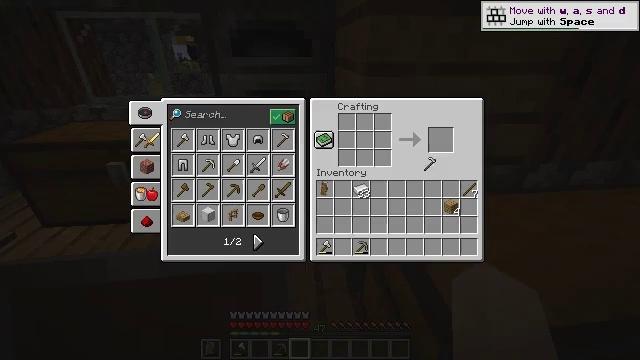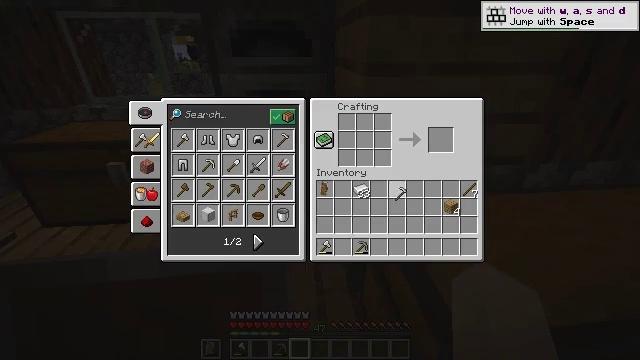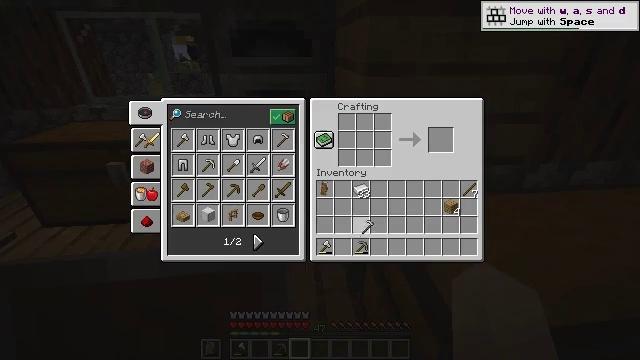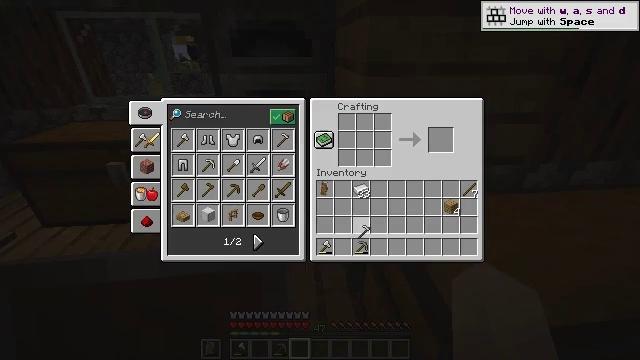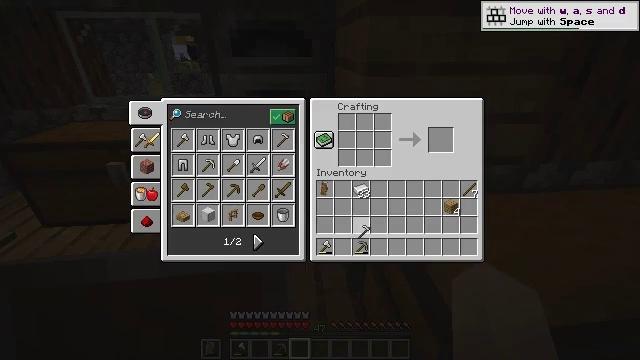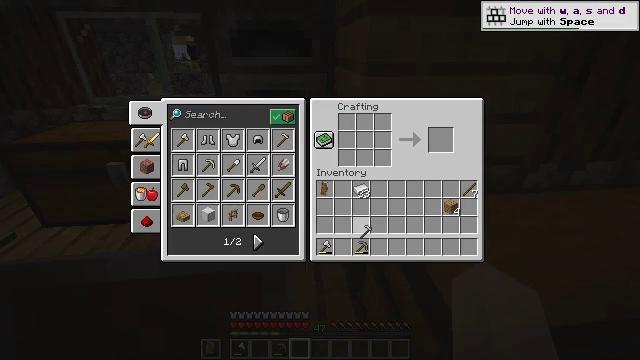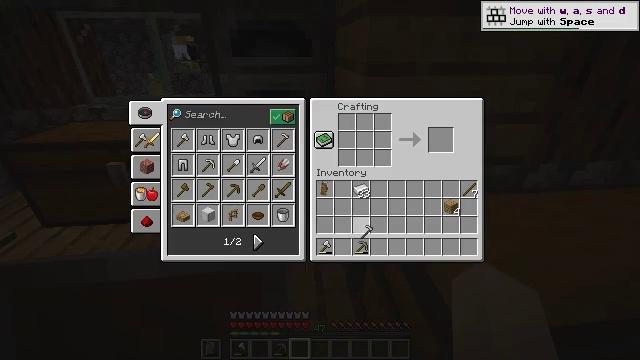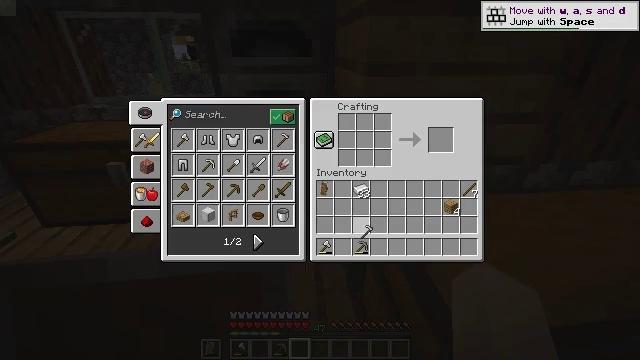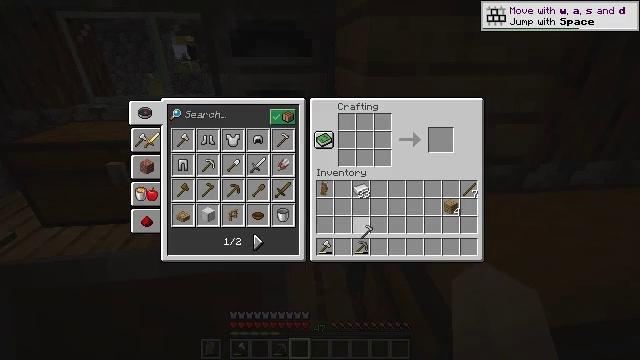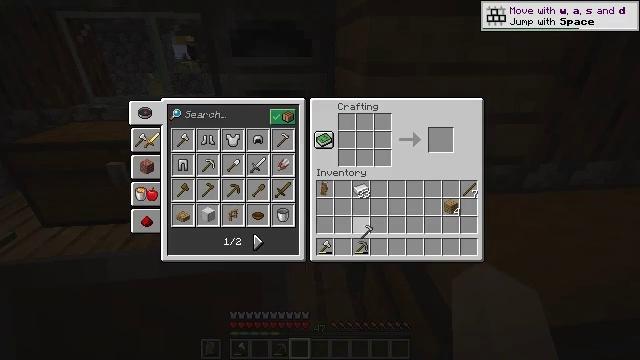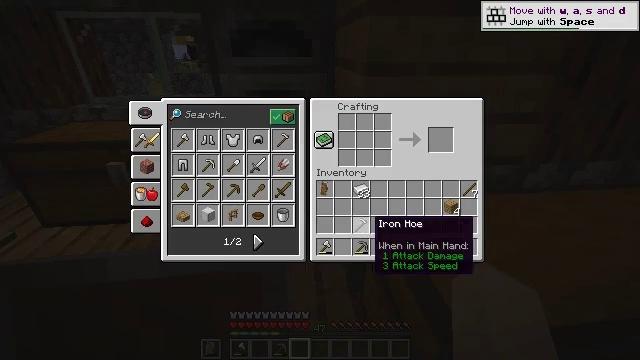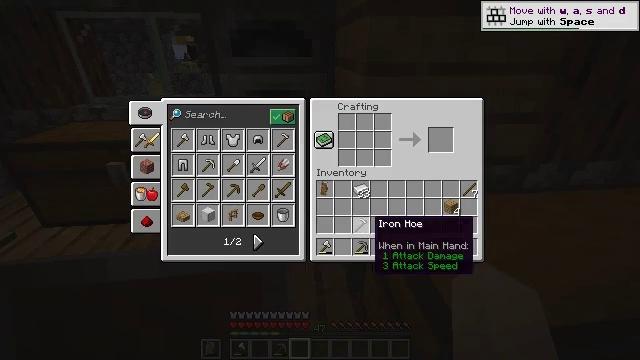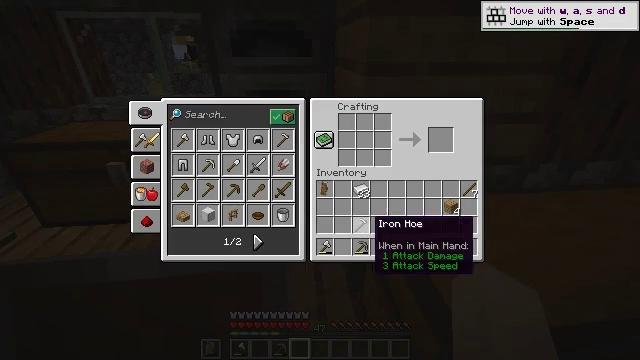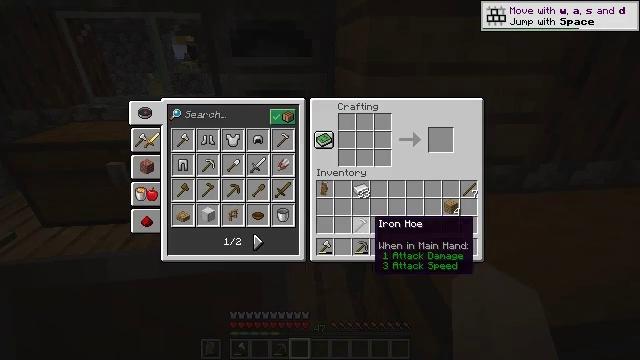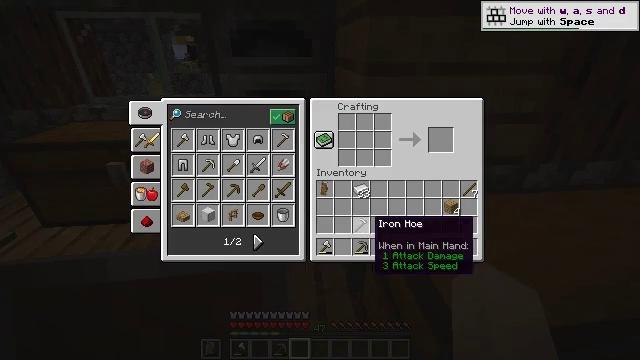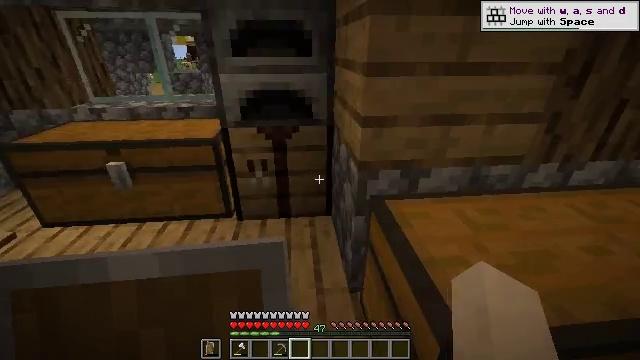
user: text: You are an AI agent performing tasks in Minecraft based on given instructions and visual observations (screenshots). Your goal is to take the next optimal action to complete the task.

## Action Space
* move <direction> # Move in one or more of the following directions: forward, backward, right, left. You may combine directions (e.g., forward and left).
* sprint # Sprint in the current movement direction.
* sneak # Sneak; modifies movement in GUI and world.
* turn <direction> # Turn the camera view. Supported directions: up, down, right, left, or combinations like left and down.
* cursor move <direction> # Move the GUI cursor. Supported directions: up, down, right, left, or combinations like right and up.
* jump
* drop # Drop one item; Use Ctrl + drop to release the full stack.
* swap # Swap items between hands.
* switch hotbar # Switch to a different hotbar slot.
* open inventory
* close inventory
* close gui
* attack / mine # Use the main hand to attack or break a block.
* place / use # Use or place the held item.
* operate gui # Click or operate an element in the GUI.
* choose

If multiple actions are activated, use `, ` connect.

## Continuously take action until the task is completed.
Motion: motion action
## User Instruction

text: Gather a pumpkin block.
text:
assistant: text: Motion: cursor move left and down, open gui
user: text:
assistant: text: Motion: cursor move left and down
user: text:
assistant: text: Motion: no_op
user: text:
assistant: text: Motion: no_op
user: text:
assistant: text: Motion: no_op
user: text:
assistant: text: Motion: no_op
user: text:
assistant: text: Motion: operate gui
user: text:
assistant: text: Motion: operate gui
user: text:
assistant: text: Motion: operate gui
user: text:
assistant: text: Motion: no_op
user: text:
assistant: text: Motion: no_op
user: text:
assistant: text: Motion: no_op
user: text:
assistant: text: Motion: no_op
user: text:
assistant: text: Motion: no_op
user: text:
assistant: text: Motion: no_op
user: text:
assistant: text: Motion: turn left, close gui
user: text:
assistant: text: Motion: turn left, open inventory
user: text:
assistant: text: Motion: turn left and down
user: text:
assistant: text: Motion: turn left and down
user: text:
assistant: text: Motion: move left, turn left and down
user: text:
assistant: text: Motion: move left, turn left and up
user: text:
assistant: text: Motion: move left, turn right and up
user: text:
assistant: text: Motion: move left
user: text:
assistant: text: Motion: no_op
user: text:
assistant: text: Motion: no_op
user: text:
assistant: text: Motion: no_op
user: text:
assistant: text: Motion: turn right and up
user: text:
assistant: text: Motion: move forward, turn right and up
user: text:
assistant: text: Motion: move forward, turn up
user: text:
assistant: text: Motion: move forward, turn left and up